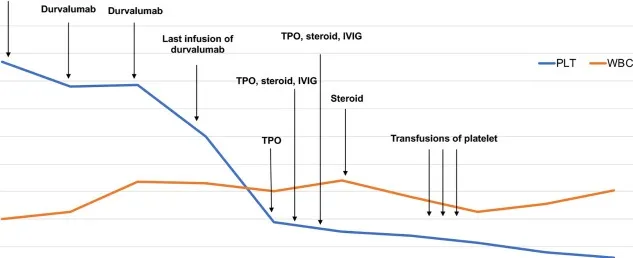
Platelet and WBC counts following immunotherapy with durvalumab. WBCs are multiplied by 102.
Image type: pathology (immunostaining)